Field crop: maize
Growth stage: 2
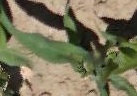
Species: maize